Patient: sex M, age 64
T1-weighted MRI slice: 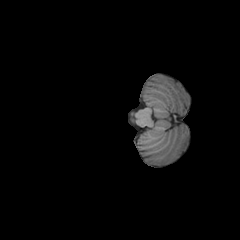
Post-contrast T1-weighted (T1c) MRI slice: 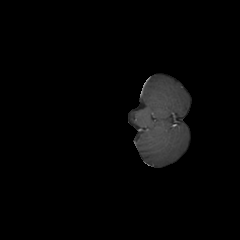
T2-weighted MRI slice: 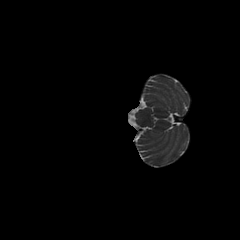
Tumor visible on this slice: no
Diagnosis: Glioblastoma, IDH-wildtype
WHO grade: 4